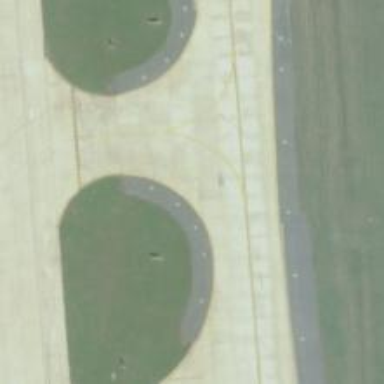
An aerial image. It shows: Image of taxiway at airport.